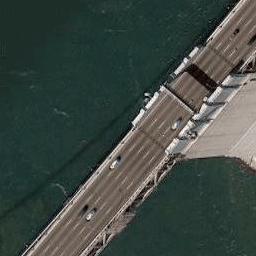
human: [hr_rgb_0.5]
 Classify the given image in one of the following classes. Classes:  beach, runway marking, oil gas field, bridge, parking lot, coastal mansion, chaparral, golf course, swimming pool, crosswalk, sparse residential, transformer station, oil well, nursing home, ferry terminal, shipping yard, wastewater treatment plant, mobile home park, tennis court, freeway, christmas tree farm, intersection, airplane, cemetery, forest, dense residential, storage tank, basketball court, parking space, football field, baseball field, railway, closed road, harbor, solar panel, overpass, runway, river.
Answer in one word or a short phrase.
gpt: bridge